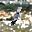
Label: 1